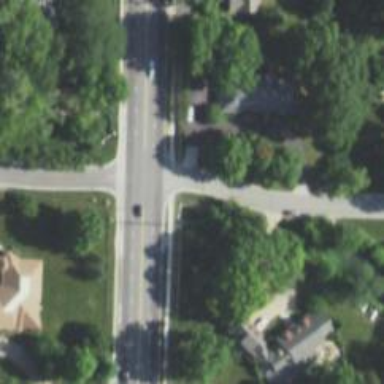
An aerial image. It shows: Solid stop line on the road.